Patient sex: M
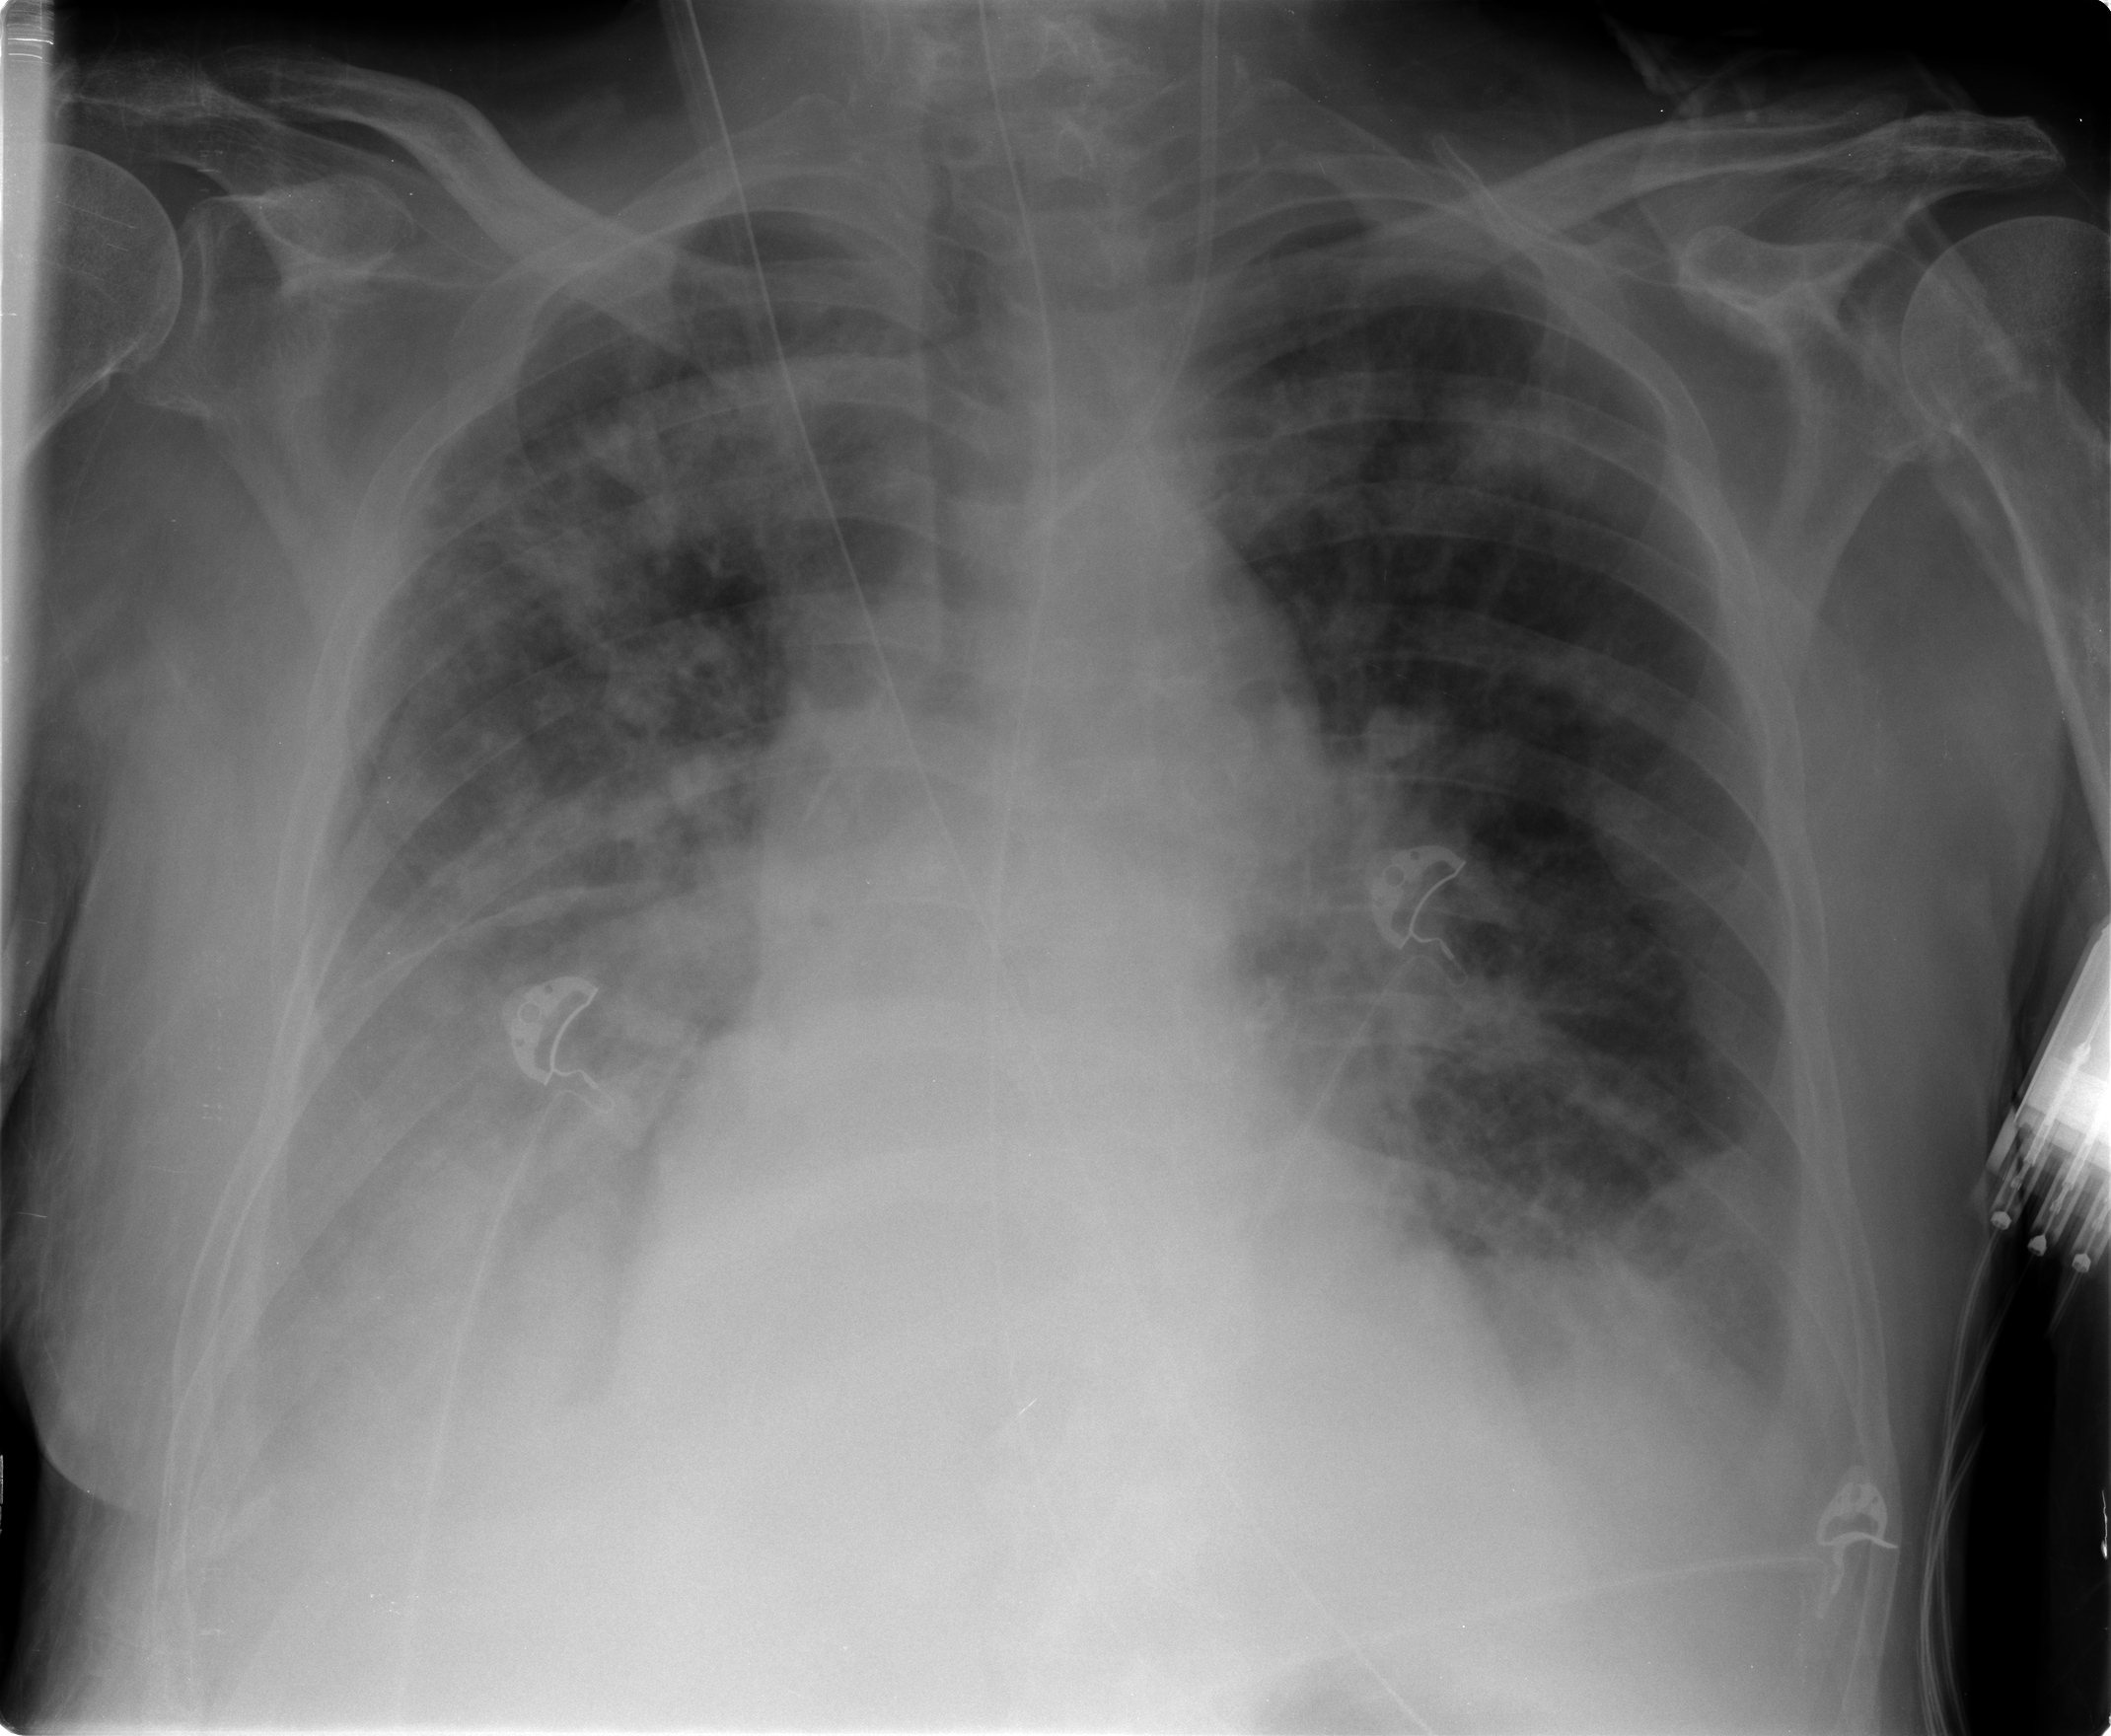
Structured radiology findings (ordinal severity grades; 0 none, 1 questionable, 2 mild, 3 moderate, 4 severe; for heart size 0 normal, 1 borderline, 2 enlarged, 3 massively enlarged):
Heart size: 1
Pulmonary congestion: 3
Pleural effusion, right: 3
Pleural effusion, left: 3
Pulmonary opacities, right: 3
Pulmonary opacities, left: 2
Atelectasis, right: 2
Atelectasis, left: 2